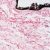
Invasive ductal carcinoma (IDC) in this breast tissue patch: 0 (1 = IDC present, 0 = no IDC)